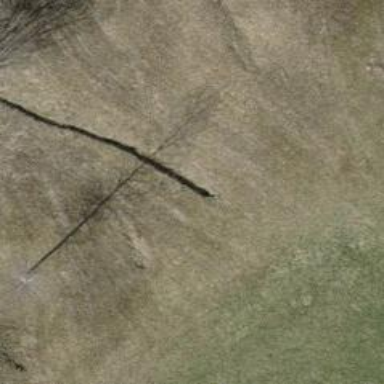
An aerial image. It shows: Ditch in the surroundings.